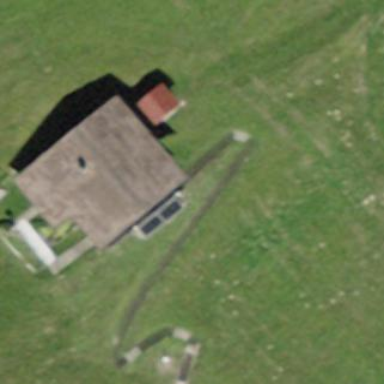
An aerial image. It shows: Detached building.